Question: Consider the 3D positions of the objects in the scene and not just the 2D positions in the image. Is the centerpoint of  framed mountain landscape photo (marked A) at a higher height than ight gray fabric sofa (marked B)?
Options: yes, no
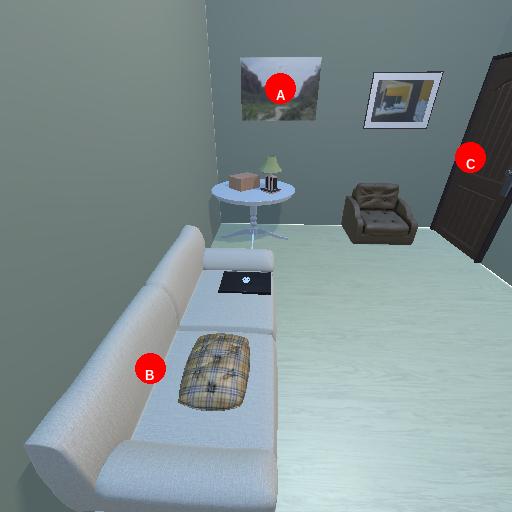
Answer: yes